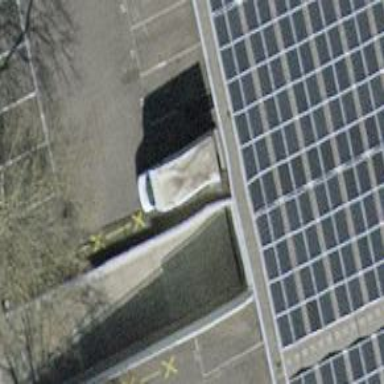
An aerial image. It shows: Parking area.